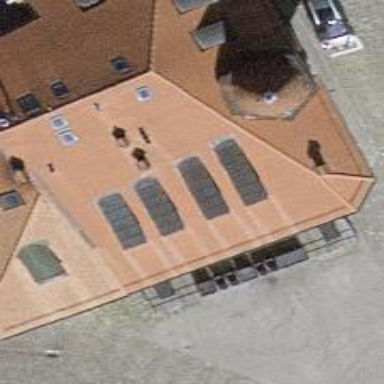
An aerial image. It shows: Café.